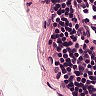
Metastatic tissue present: no